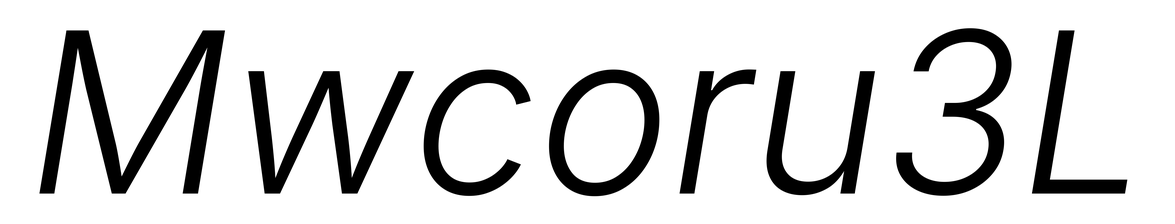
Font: Inter-Italic_Light_Italic